Interaction volume radius: 5 \u00c5
Interaction volume height: 20 \u00c5
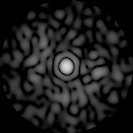
Disorder parameter: 0.8377